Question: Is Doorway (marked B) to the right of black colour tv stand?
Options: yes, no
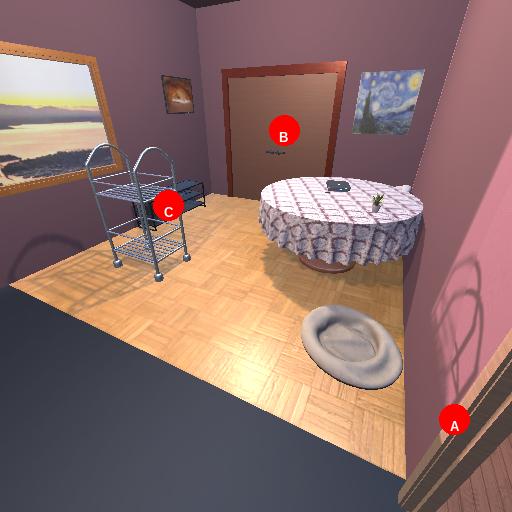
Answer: yes